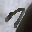
Label: 7